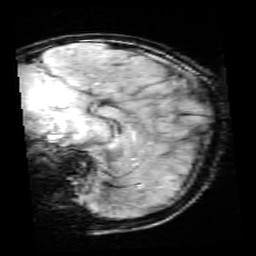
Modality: SWI
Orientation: sagittal
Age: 10
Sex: female
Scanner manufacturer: siemens
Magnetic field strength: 3 T
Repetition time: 0.027 s
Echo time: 0.02 s